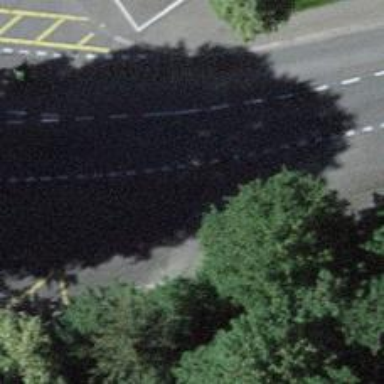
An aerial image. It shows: Asphalt surface service road with asphalt sidewalk on the right side.